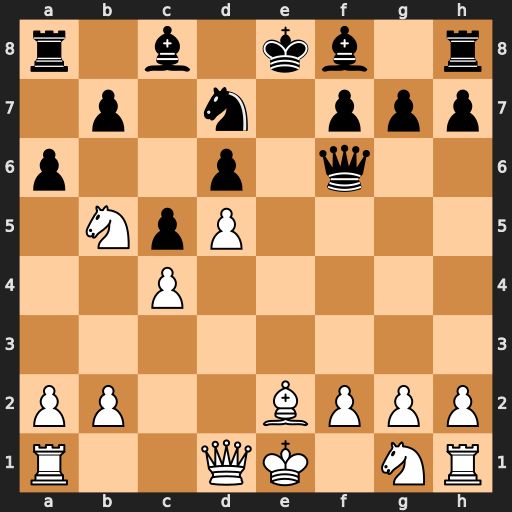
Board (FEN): r1b1kb1r/1p1n1ppp/p2p1q2/1NpP4/2P5/8/PP2BPPP/R2QK1NR
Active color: w
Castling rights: KQkq
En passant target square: -
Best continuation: Nc7+ Kd8 Nxa8